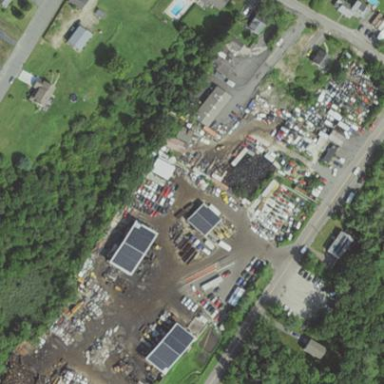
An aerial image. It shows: Scrap yard situated in industrial area.